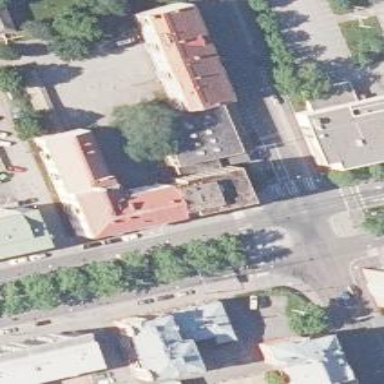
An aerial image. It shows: Residential building with beige color.